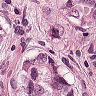
Metastatic tissue present: yes